Field crop: maize
Growth stage: 1
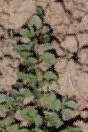
Species: convolvulus